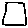
Label: square